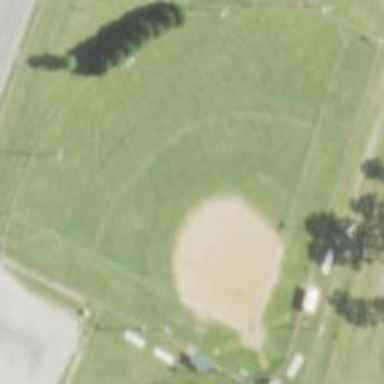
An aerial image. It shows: Baseball pitch for leisure and sports activities.